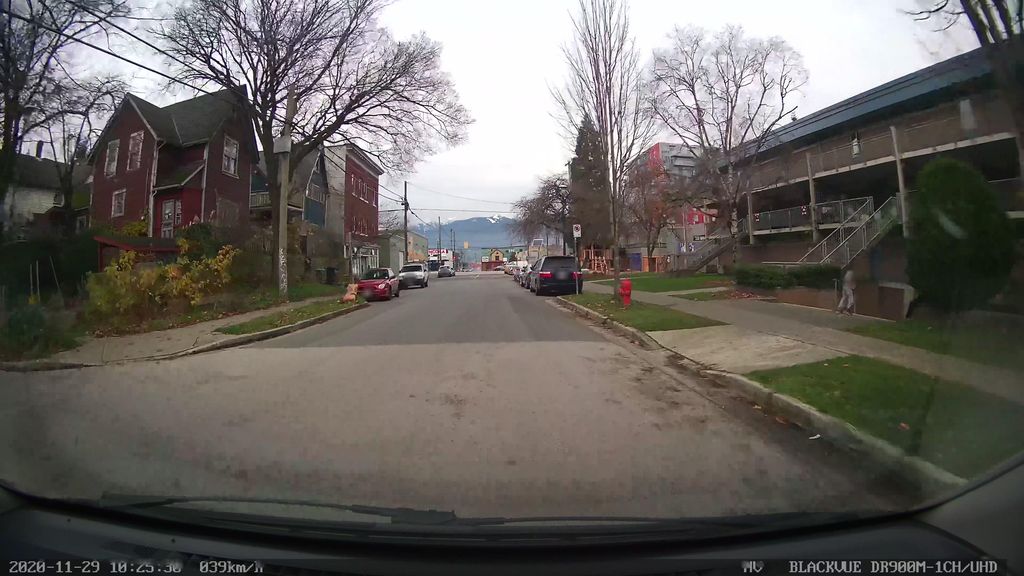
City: vancouver